Question: i 'setError' in TextView
'''
((TextView) findViewById(R.id.change_password_new_password))
.setError("error");
'''
but i get just error icon and error popup with no text when i press that icon

it looks like the forgotten clarify what he wants to get,
i want to make text in popup visible
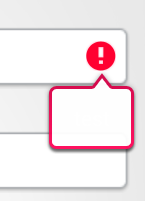
Answer: SOLVED
i set 'Html.fromHtml("<font color='red'>this is the error</font>")' as error and now i can see text :)